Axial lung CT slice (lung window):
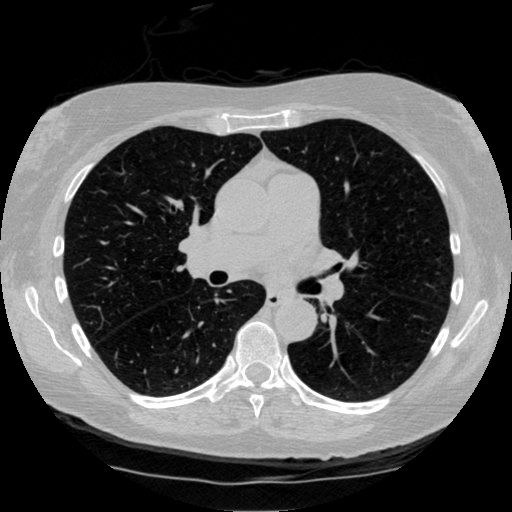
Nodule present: no